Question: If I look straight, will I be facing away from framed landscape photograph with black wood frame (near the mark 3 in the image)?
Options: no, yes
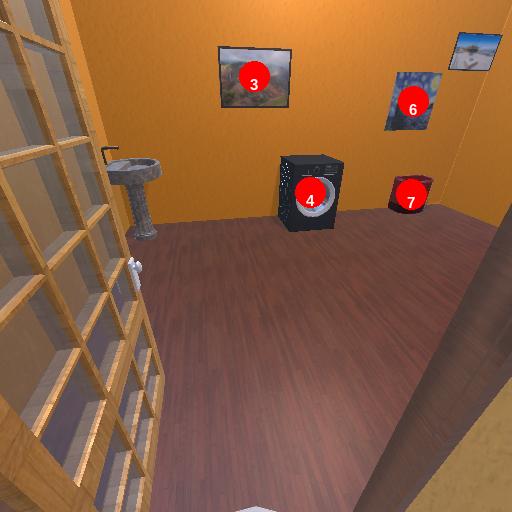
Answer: no